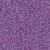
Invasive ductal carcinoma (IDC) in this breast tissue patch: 1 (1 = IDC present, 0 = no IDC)